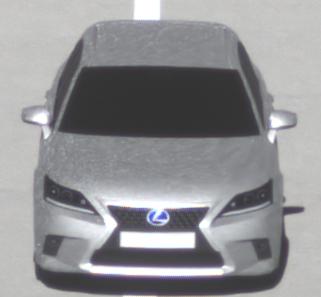
Make: Lexus
Model: CT 200h
Detailed model: CT (A10)
Model produced from: 2014/03
Model produced until: 2017/10
Doors: 5
Color: white
Road condition: dry road
Daytime: morning or afternoon
Contrast: high contrast